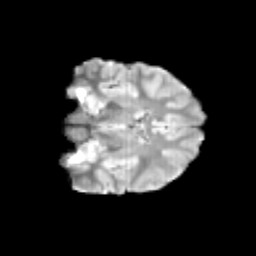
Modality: T2w
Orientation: coronal
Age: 11
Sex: female
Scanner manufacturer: siemens
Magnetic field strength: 3 T
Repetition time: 3.8 s
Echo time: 0.07 s